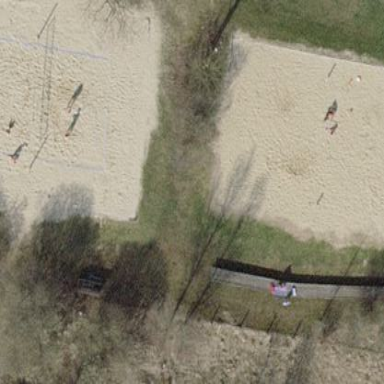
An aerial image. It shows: Sandy pitch designated for beach volleyball.